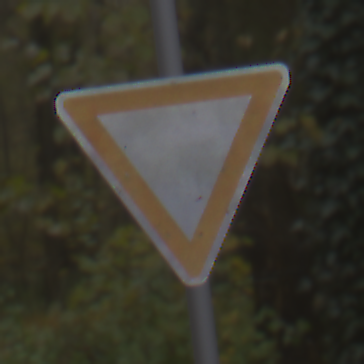
Verkehrszeichen: VorfahrtGewaehren
Umgebung: Outdoor, Nature
Tageszeit: MorningAfternoon
Wetter: Overcast
Licht: Natural
Jahreszeit: Autumn
Kontrast: LowContrast